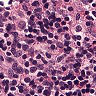
Metastatic tissue present: no